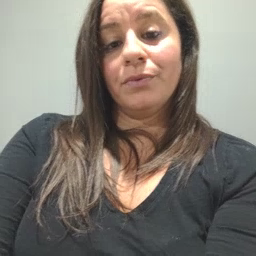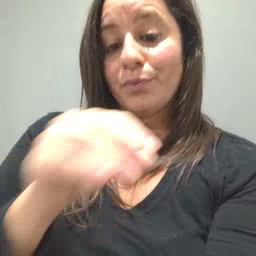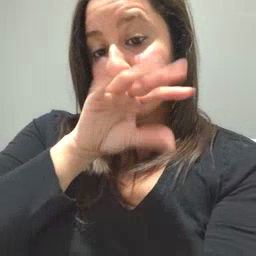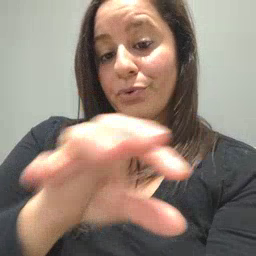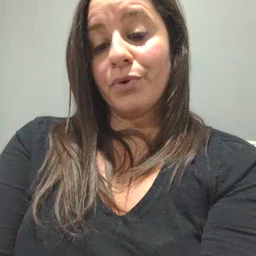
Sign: blow